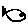
Label: fish